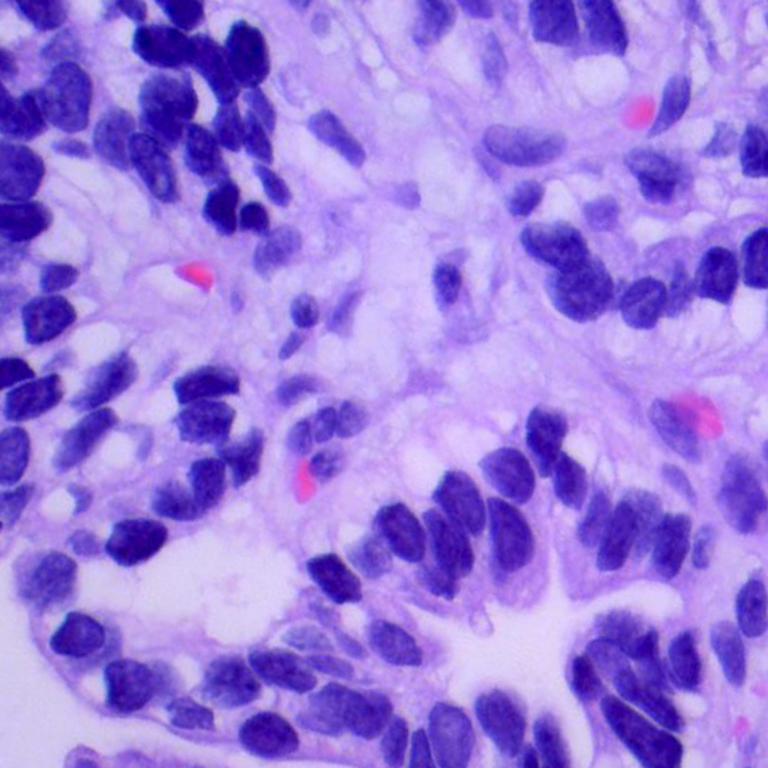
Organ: lung
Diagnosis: adenocarcinomas